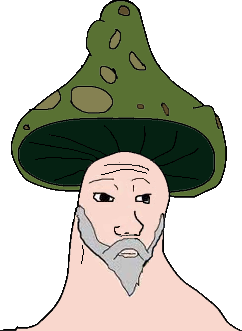
Label: 5_Shroomjak